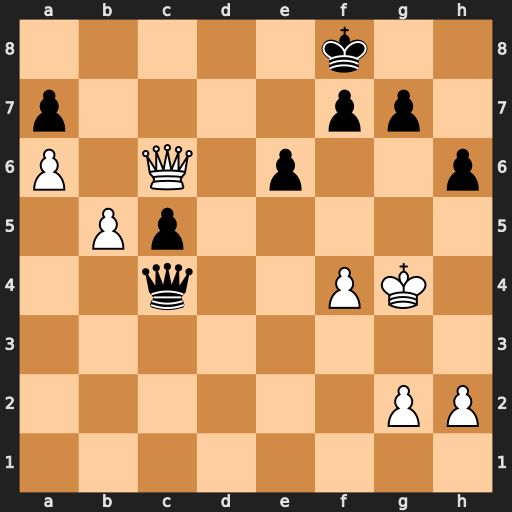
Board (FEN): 5k2/p4pp1/P1Q1p2p/1Pp5/2q2PK1/8/6PP/8
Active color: w
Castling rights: -
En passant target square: -
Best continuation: Qa8+ Ke7 Qxa7+ Kf6 Qb7